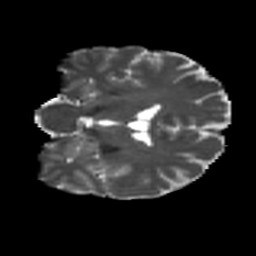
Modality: T2w
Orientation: coronal
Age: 40
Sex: male
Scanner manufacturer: ge
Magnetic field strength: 3 T
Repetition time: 7.8 s
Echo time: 0.0609 s